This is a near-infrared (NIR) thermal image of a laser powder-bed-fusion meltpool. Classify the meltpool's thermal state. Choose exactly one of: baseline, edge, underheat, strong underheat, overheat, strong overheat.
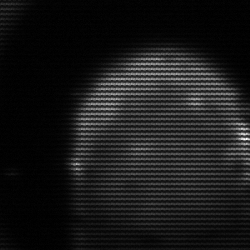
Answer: edge